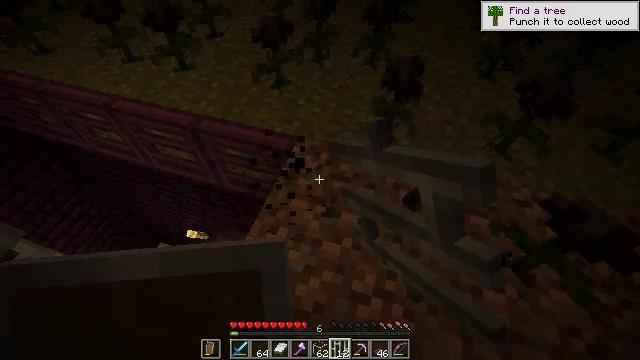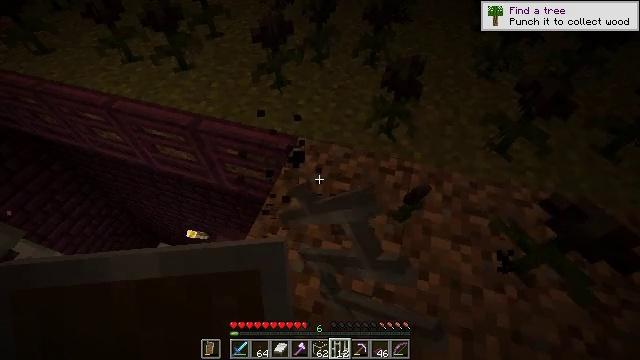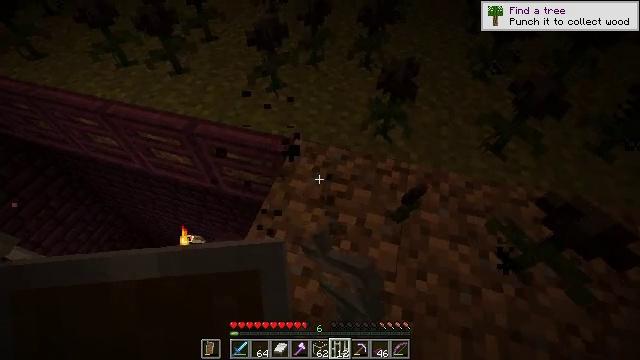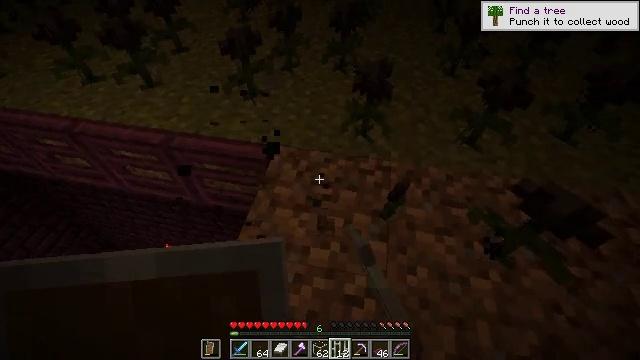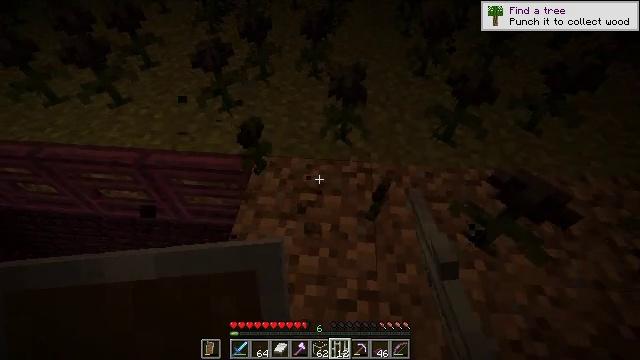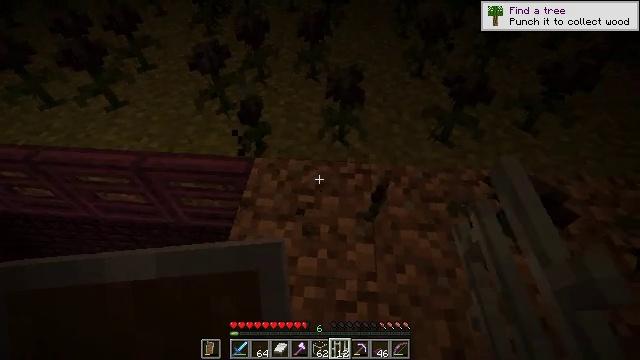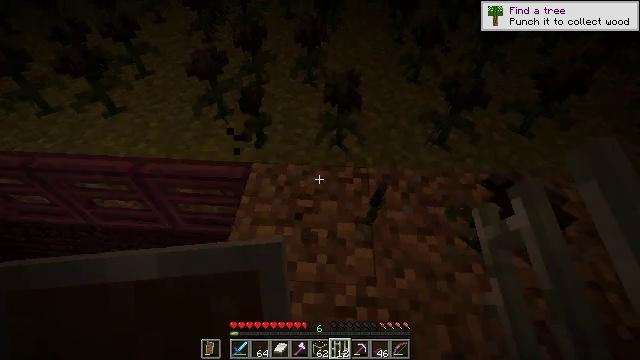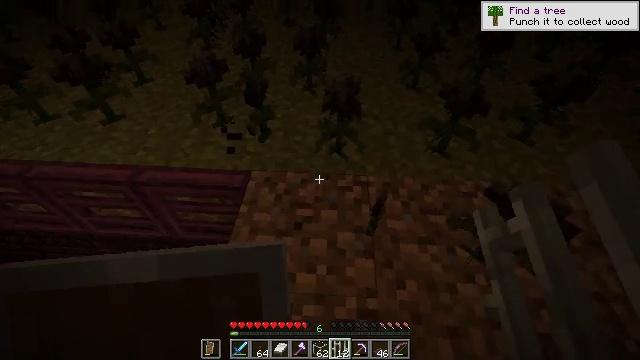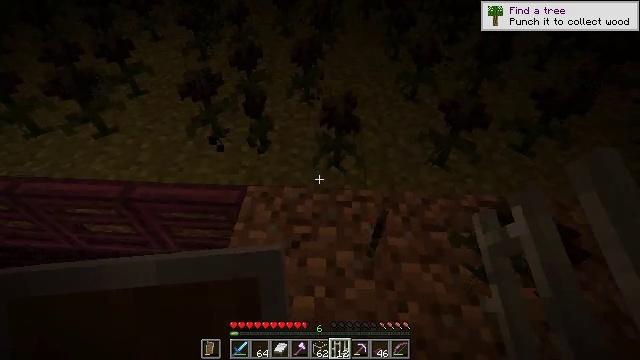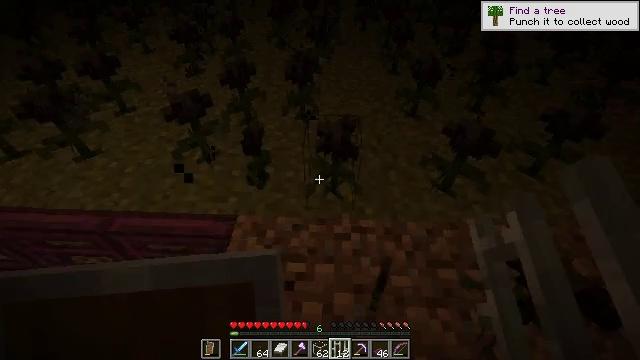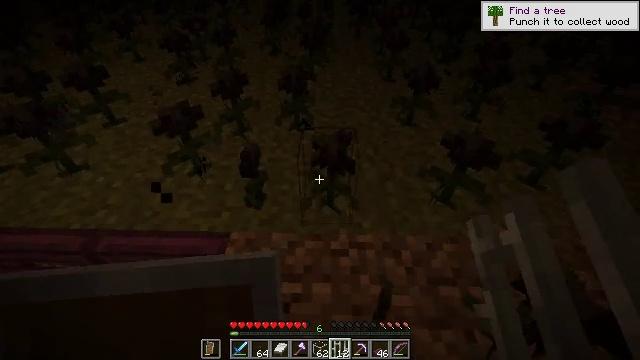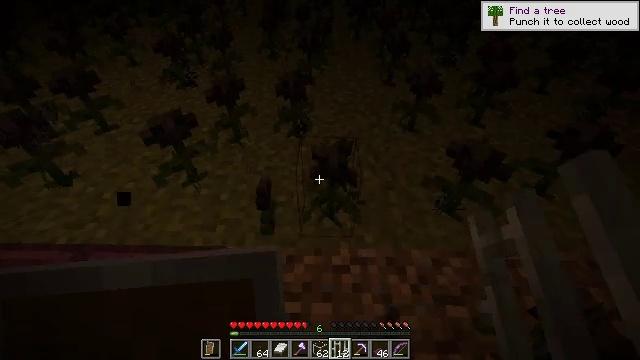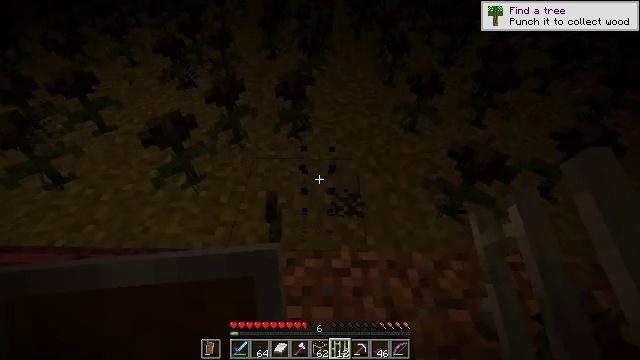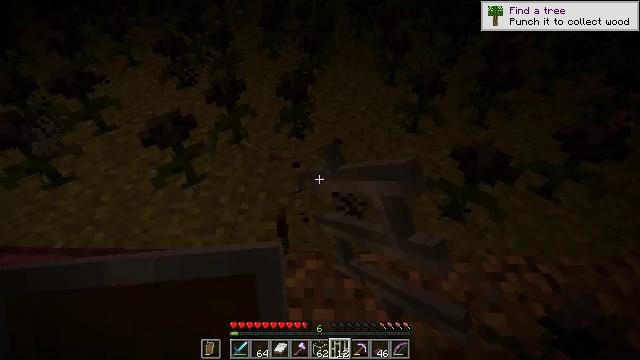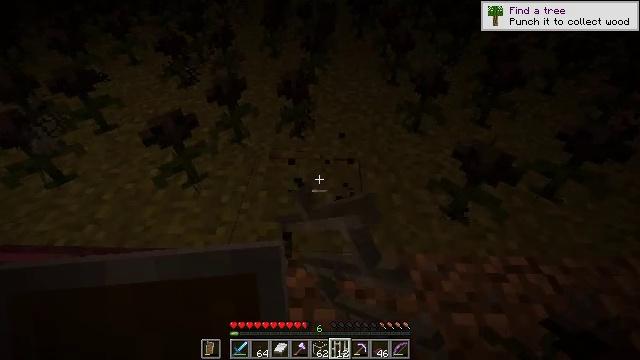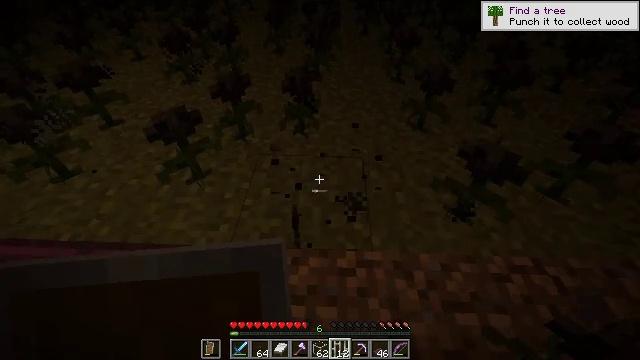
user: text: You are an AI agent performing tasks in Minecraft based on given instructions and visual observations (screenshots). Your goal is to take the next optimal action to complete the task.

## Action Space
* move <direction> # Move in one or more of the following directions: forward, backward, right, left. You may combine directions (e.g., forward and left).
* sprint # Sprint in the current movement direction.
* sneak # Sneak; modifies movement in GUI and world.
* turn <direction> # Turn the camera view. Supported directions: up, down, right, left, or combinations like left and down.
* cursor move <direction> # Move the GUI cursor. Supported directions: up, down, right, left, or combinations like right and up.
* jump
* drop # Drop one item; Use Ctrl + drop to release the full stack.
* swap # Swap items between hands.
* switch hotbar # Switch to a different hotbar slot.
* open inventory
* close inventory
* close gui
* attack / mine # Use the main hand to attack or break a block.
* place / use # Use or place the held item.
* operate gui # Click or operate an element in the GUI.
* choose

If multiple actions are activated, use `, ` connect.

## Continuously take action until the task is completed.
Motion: motion action
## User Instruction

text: Gather the dangerous wither rose.
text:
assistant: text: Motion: attack / mine
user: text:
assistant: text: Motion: turn right
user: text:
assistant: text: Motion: turn right
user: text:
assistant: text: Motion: turn right and up
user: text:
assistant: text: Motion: no_op
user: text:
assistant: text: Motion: turn up
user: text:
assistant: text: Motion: move forward, turn up
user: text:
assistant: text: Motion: move forward, turn up
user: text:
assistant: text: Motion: move forward, turn up
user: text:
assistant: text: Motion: turn right
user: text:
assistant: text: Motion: no_op
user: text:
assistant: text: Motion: attack / mine
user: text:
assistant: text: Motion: attack / mine
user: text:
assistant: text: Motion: no_op
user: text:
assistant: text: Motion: no_op
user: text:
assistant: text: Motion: no_op
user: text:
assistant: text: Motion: turn left
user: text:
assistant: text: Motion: turn left
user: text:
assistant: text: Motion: move forward
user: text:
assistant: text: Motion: move forward
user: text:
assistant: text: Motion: move forward, turn left
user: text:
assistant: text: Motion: turn left
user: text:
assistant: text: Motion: turn left
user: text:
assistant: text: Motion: turn left
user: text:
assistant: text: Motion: turn left
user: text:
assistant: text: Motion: no_op
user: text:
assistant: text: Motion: no_op
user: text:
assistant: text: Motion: turn left
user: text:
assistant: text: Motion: turn left
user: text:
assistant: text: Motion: no_op